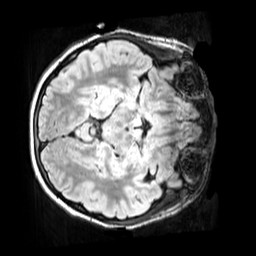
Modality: FLAIR
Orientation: axial
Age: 13
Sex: female
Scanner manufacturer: siemens
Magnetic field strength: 3 T
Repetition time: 5 s
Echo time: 0.388 s